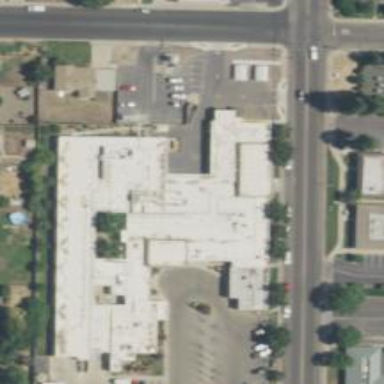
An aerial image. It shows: Healthcare clinic.